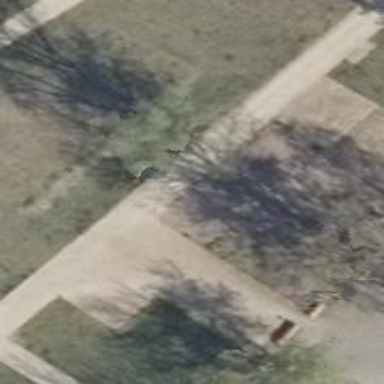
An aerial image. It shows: Broadleaved deciduous tree located in park.